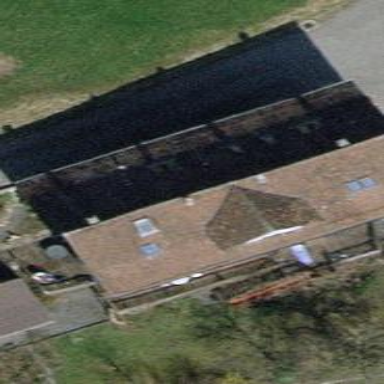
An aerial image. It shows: Terrace-style building with gabled roof.